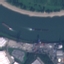
Land use / land cover class: River